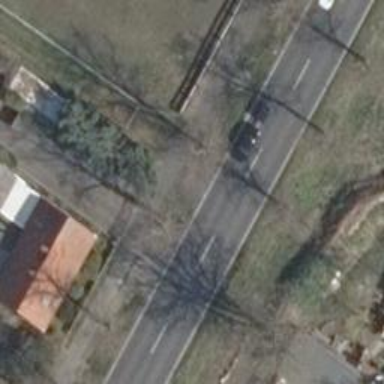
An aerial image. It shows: Asphalt road classified as primary highway.